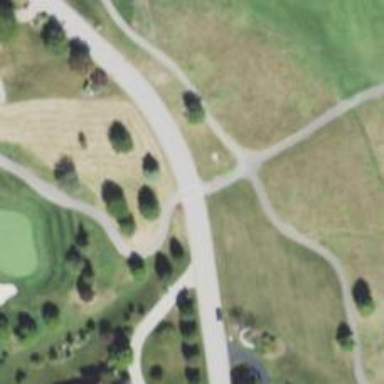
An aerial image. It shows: Marked crossing on golf cartpath.